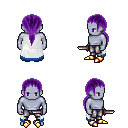
a pixel art fantasy rpg character, male body template, dark elf, purple skin, white trimmed cape, metal pants, purple ponytail hairstyle, gold boots, dagger, four views (front, back, left, right), 2x2 character sprite sheet, small pixel art, hard edges, no anti-aliasing